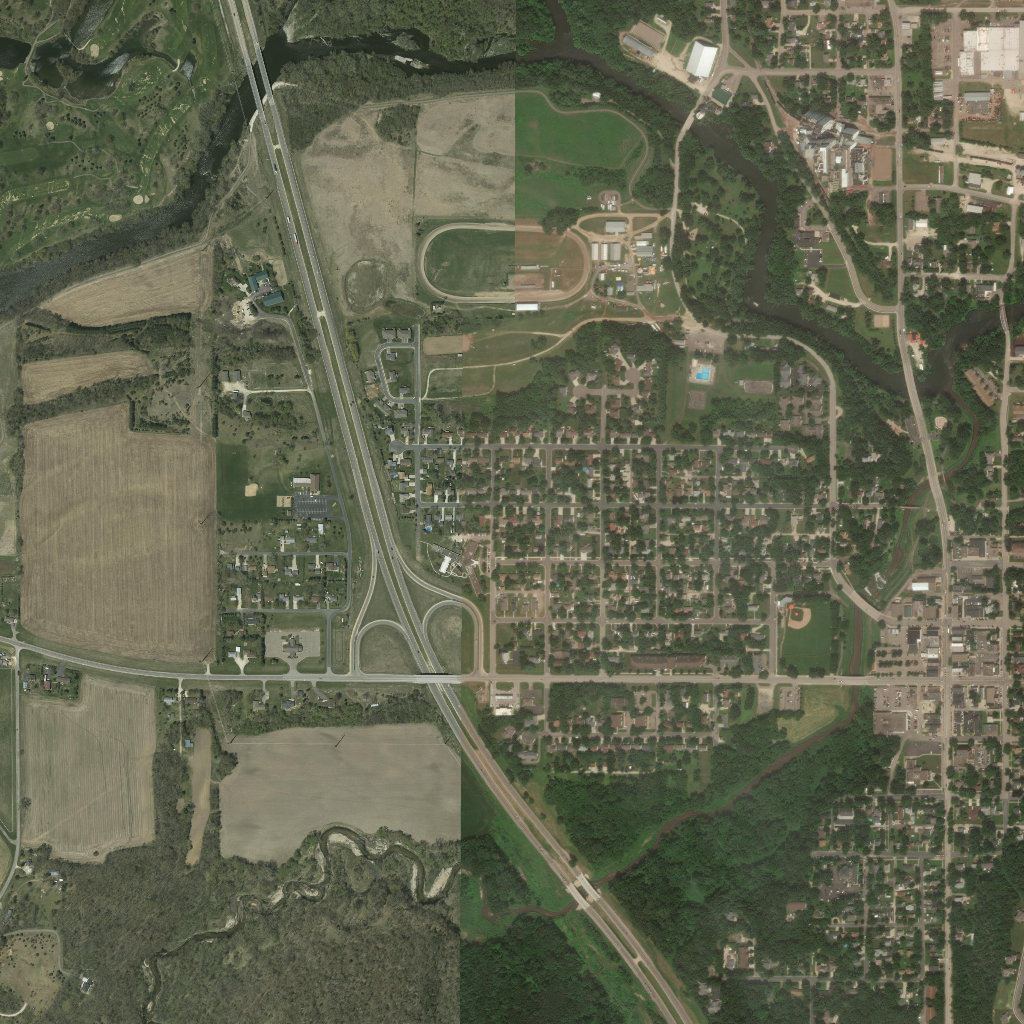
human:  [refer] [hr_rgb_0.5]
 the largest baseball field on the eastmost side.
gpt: <box>[[76, 58, 81, 64, 0]]</box>